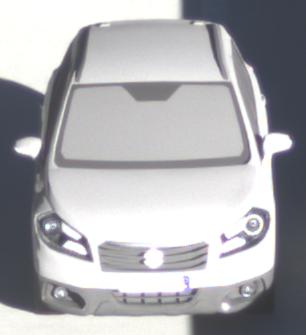
Make: Suzuki
Model: SX4 S-Cross 1.6
Detailed model: SX4 (II) S-Cross
Model produced from: 2013/10
Model produced until: 2015/08
Doors: 5
Color: gray
Road condition: dry road
Daytime: morning or afternoon
Contrast: high contrast